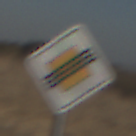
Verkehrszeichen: EndeVorfahrtsstrasse
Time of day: MorningAfternoon
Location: Outdoor (Nature)
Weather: PartlyCloudy
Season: NotSpecified
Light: Natural